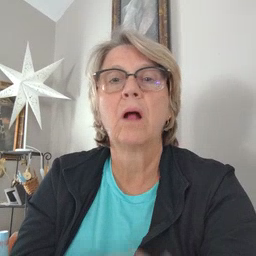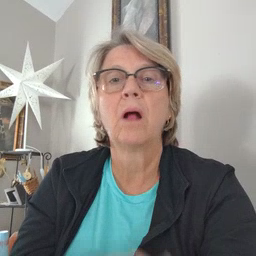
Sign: tongue